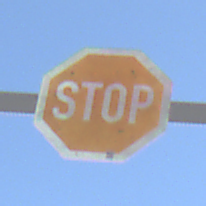
Verkehrszeichen: Stop
Umgebung: Outdoor, RoadRail
Tageszeit: Midday
Wetter: Clear
Licht: Natural
Jahreszeit: Summer
Kontrast: HighContrast